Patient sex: M
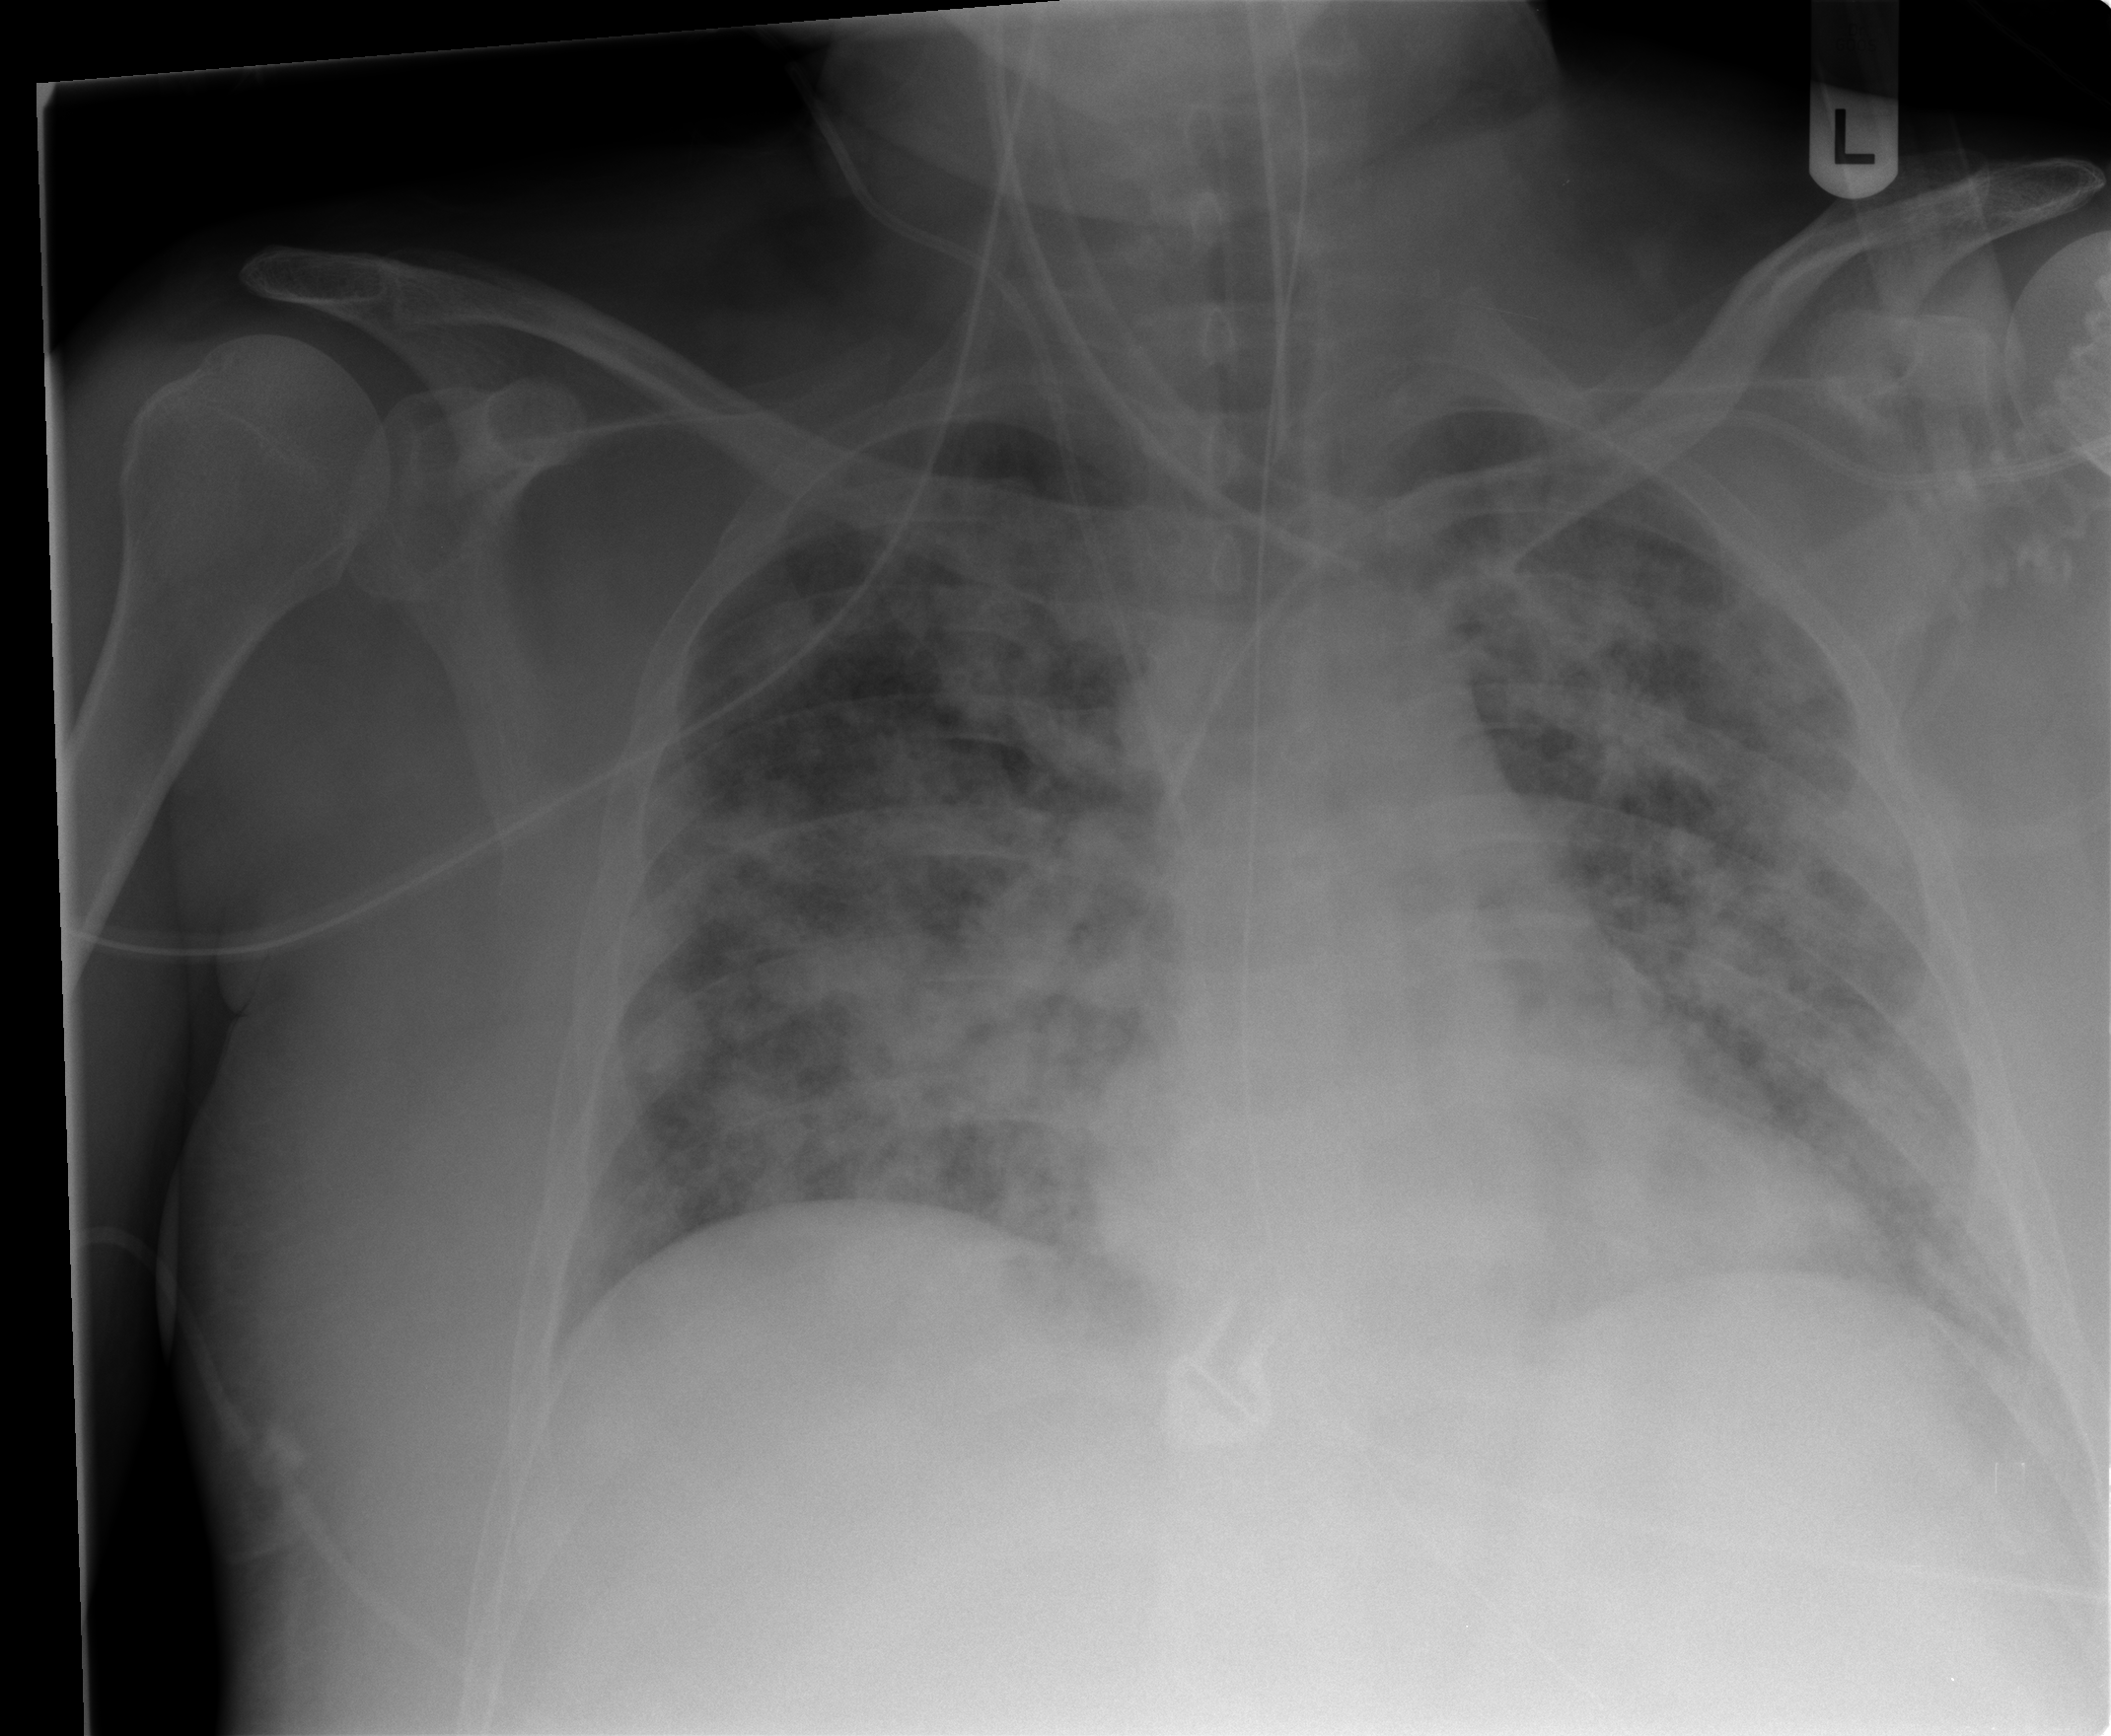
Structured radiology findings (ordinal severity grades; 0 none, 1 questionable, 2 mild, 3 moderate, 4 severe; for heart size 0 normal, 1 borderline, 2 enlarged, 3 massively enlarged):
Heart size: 0
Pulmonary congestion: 0
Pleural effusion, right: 0
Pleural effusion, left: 0
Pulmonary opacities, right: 3
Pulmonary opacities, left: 3
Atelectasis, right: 3
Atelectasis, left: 3